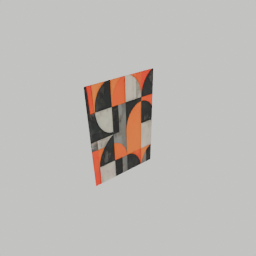
Label: decoration